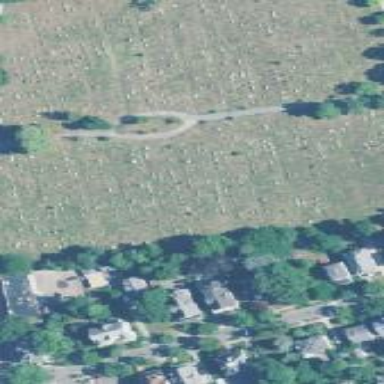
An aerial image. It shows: Cemetery.